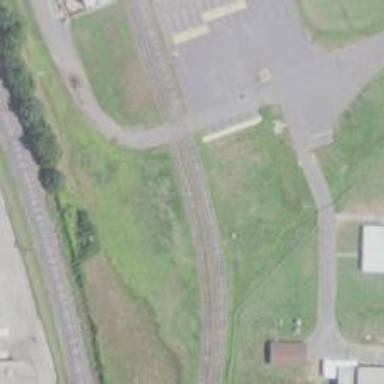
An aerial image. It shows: Rail spur service.